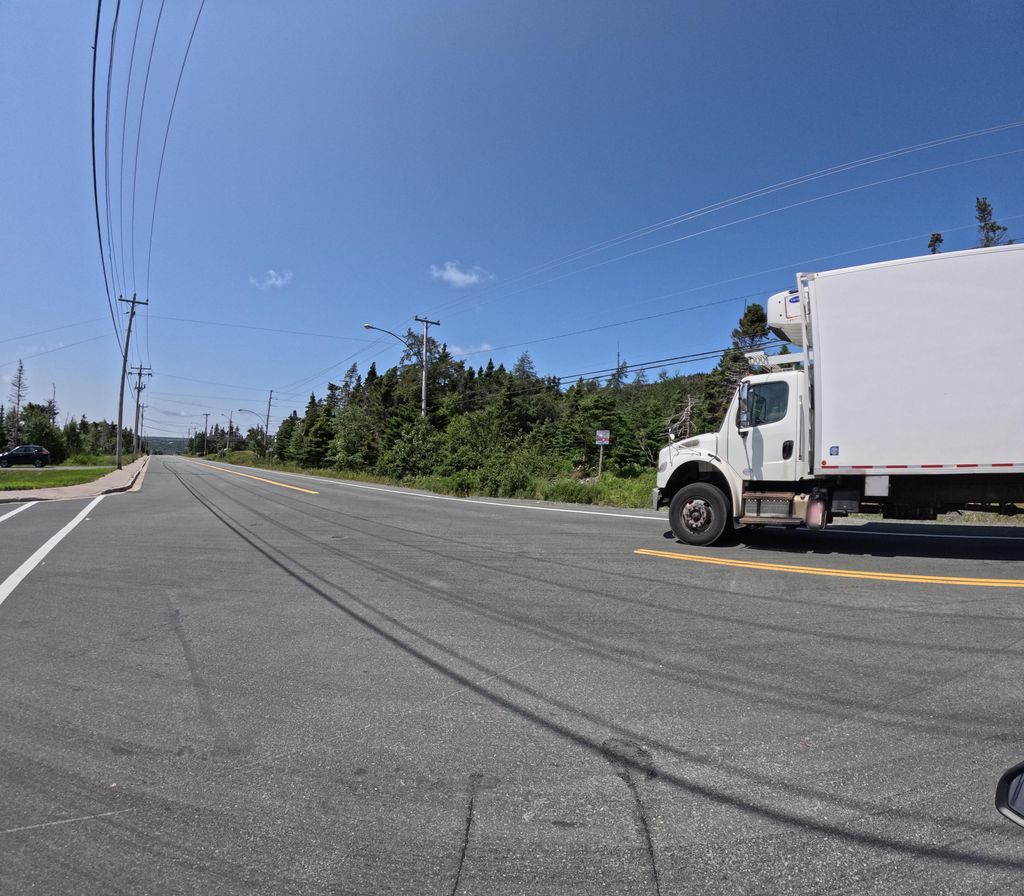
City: st_johns